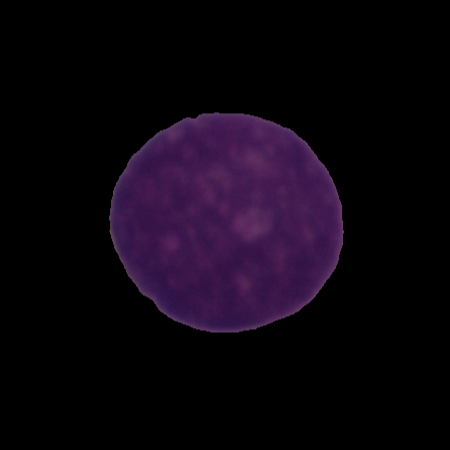
Label: cancer